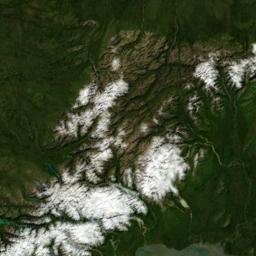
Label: snowberg